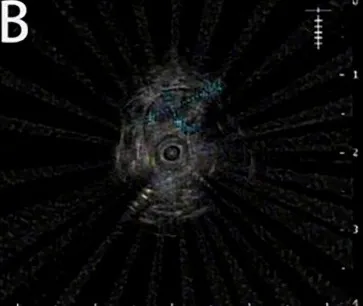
Endoscopic and endoscopic ultrasound findings and ESE images. (B) The EUS shows the hypoechoic lesion originating from the submucosa.
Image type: endoscopy (airway_endoscopy)